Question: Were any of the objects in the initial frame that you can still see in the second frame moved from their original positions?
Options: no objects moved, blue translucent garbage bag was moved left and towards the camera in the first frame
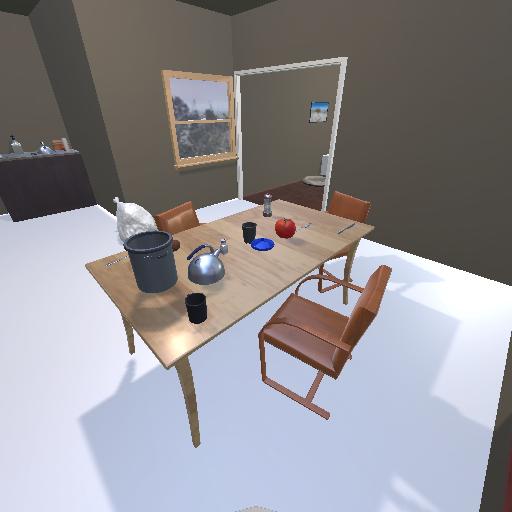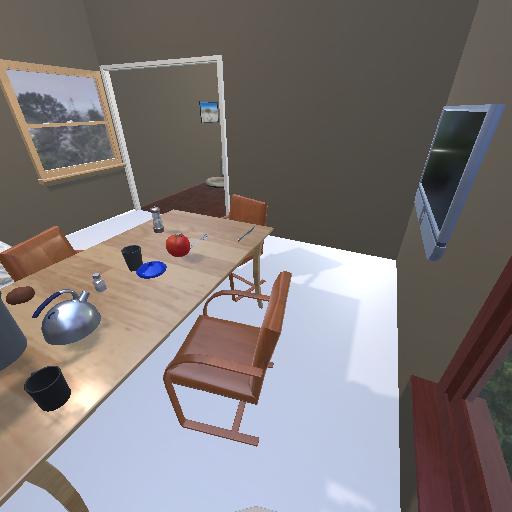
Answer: no objects moved